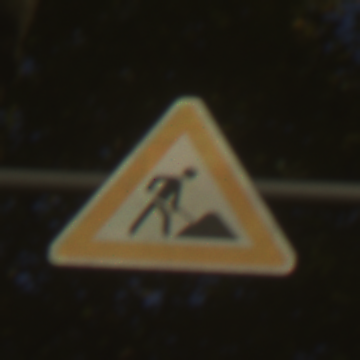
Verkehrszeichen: Arbeitsstelle
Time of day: SunriseSunset
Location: Outdoor (Nature)
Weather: PartlyCloudy
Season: NotSpecified
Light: Natural